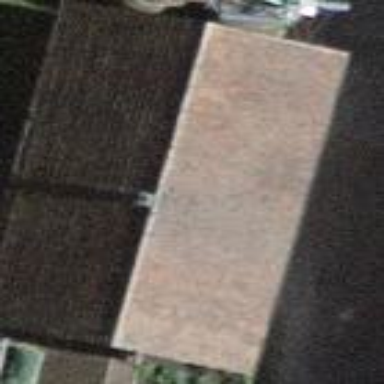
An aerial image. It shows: Rural barn.